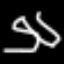
Label: squiggle